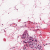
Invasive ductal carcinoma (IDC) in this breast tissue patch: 0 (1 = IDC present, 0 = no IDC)